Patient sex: M
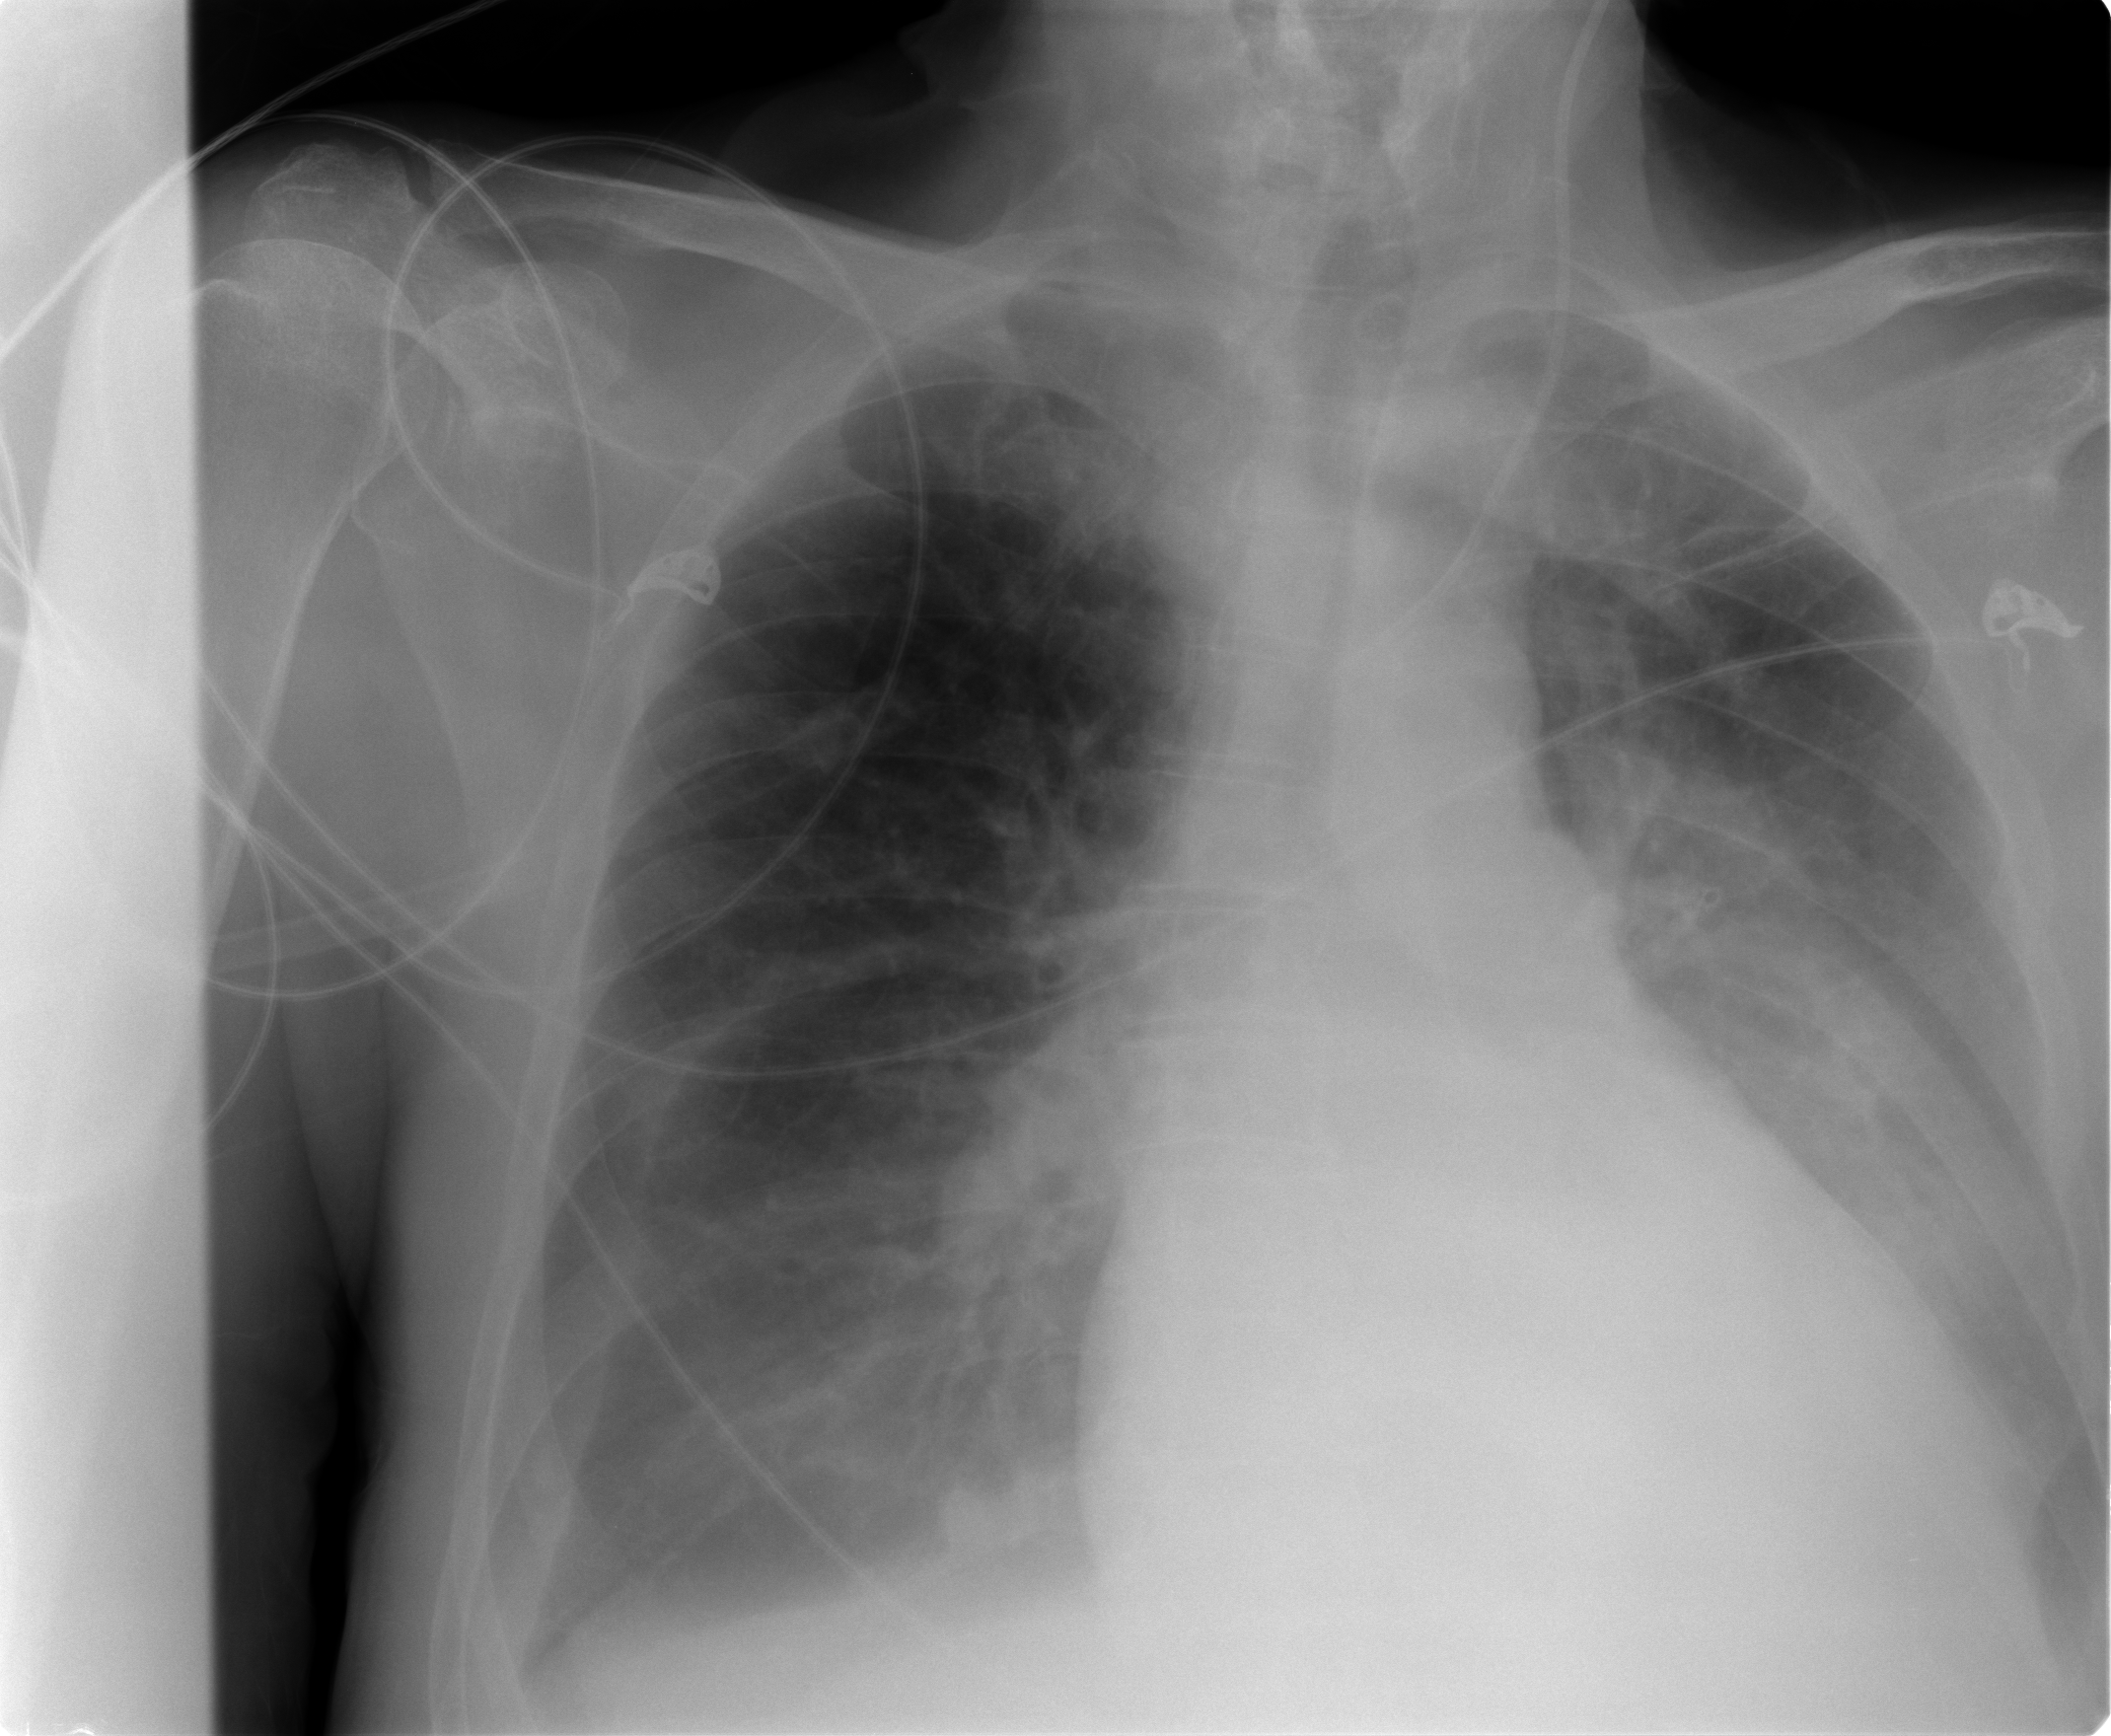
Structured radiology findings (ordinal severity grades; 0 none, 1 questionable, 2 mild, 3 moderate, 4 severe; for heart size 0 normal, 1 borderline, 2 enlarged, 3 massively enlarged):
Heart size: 2
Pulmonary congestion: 3
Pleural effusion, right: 2
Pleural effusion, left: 3
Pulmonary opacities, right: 1
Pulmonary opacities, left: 1
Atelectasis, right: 2
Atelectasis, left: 2